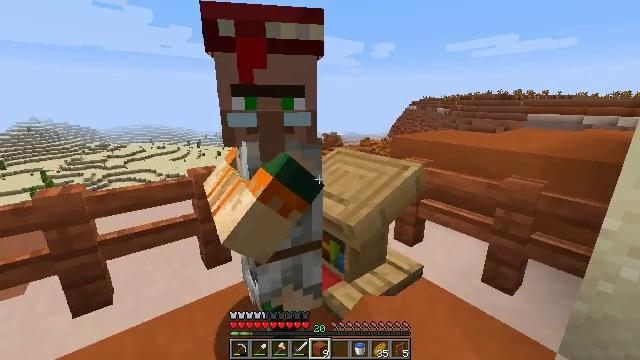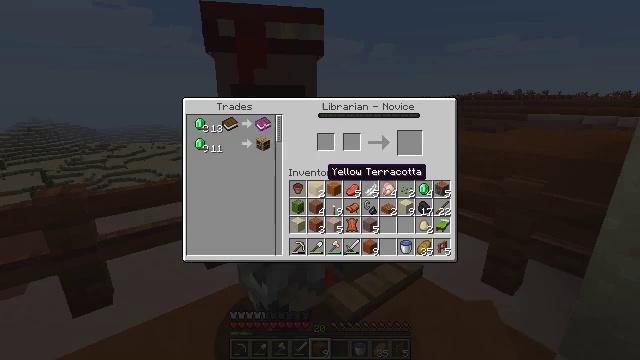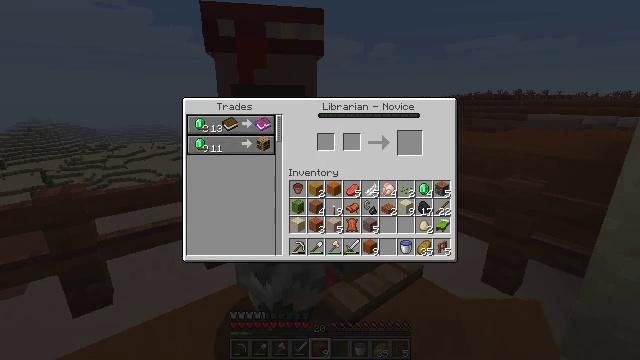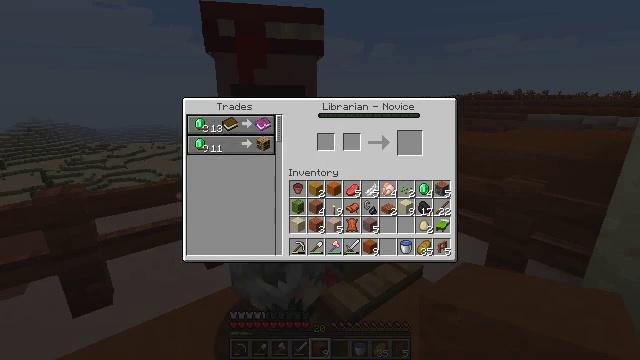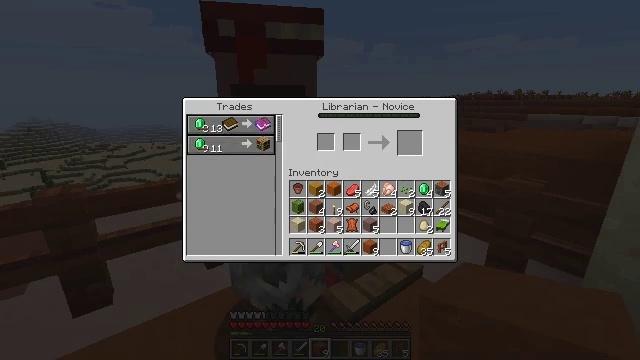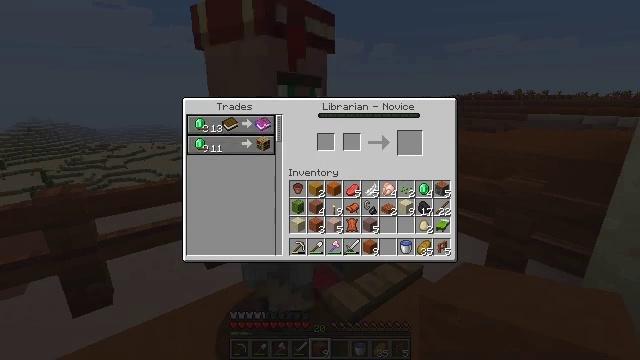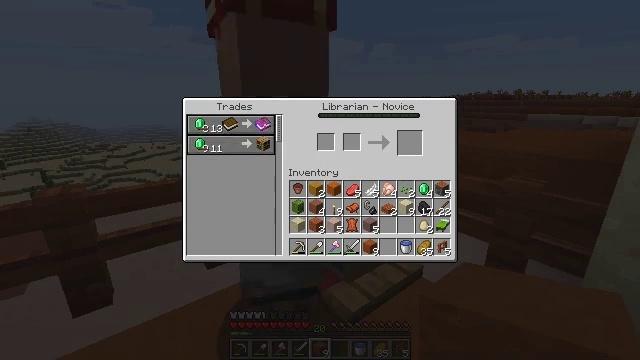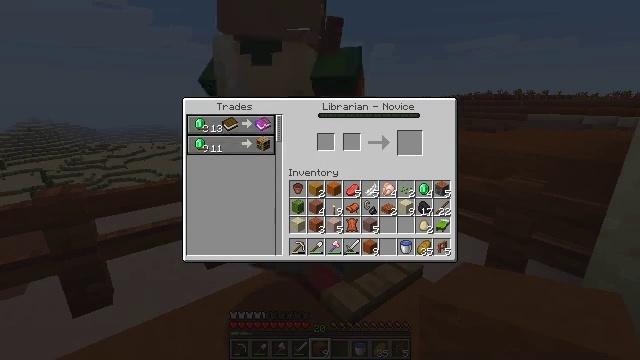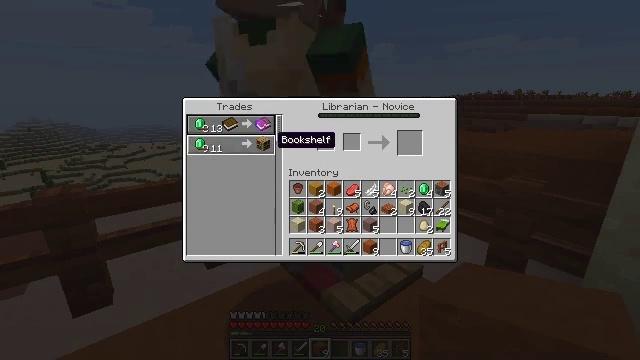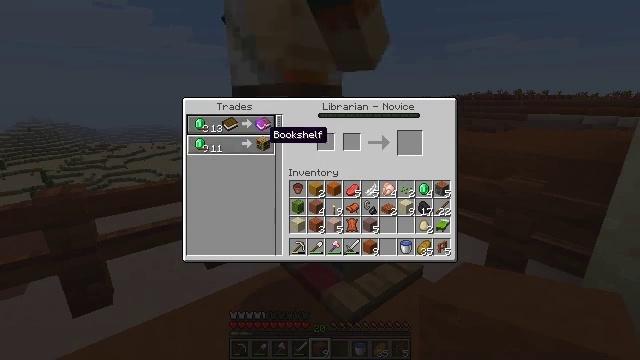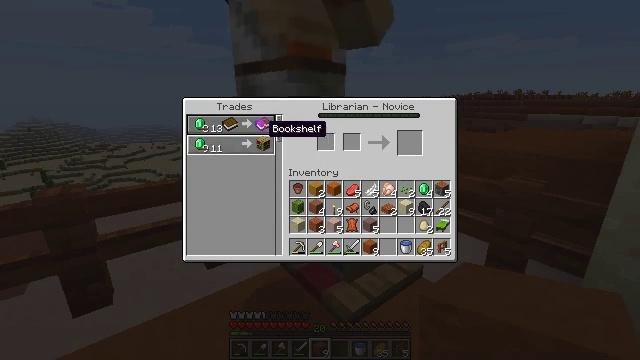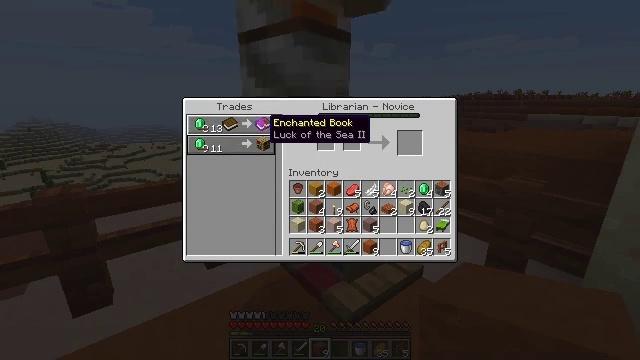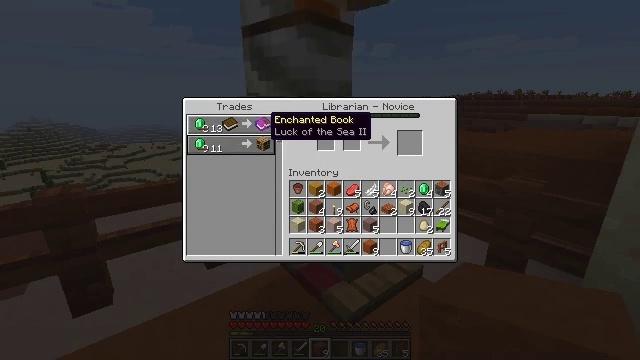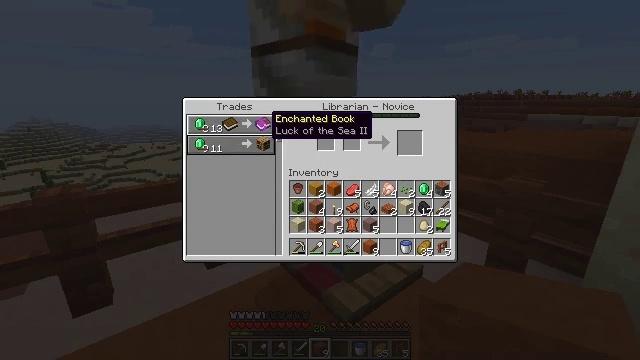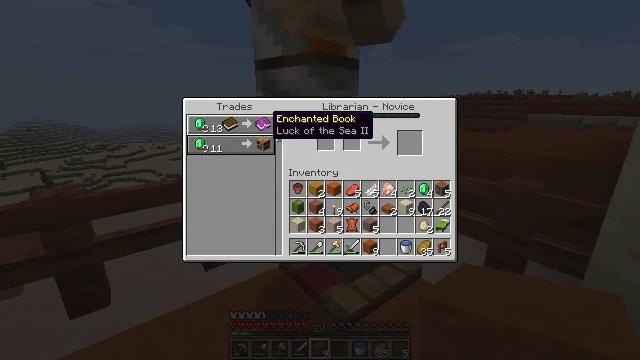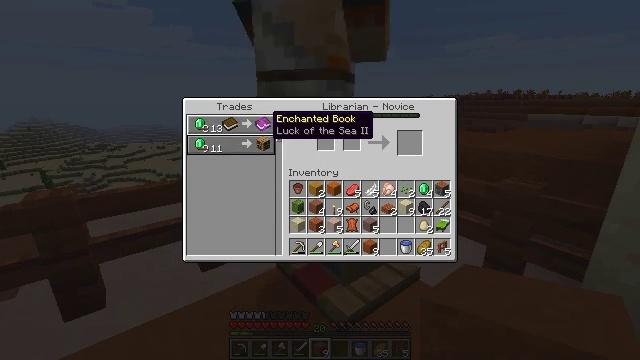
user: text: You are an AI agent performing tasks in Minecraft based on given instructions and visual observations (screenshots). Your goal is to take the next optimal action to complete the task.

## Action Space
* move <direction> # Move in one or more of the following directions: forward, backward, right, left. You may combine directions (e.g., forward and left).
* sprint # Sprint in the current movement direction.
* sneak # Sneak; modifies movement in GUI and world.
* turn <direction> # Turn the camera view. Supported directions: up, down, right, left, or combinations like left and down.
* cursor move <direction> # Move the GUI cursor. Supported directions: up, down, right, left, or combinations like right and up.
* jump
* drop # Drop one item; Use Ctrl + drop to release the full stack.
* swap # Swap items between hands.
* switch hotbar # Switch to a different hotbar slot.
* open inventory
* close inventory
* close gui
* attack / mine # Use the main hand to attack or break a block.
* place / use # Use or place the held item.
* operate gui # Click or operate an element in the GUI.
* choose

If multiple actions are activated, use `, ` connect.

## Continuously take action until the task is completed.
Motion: motion action
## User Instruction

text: Retrieve the lectern from the structure.
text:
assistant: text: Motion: open gui
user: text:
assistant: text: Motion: no_op
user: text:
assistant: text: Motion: cursor move up
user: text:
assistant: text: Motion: cursor move left and up
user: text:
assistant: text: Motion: no_op
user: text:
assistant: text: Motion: no_op
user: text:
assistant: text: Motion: no_op
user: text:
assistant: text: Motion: cursor move left
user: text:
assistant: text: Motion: cursor move left
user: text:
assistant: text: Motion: no_op
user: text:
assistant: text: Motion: no_op
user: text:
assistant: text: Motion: no_op
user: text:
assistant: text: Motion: no_op
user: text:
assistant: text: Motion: no_op
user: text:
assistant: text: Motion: no_op
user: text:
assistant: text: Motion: no_op
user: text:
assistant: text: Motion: no_op
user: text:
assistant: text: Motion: no_op
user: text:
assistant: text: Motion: no_op
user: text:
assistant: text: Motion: no_op
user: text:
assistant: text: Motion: no_op
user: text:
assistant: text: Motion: no_op
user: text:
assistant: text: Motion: no_op
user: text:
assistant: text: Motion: no_op
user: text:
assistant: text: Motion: no_op
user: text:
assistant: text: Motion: no_op
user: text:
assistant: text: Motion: no_op
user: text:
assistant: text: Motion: no_op
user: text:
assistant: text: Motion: no_op
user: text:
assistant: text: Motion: no_op